Question: Is there a way to internationalize the tooltips of the little buttons of a primefaces 'layoutUnit'?
I use
'''
<p:layout fullPage="true">
<p:layoutUnit position="north" size="70" style="border: none" />
<p:layoutUnit position="south" size="50" collapsible="true">
<h:outputText value="South unit content." />
</p:layoutUnit>
<p:layoutUnit position="west" minSize="80" maxSize="250" size="220" header="#{messages.label_menu_header}" resizable="true" closable="false" collapsible="true" effect="drop">
</p:layoutUnit>
...
</p:layout>
'''
and the tooltips for the buttons which collapse,close or open the layout are always in english !

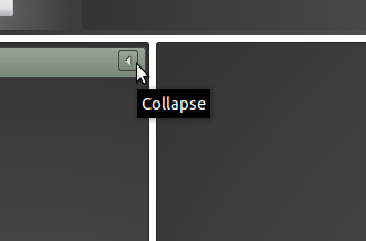
Answer: In 'p:layoutUnit' there are options:
'''
closeTitle=""
expandTitle=""
collapseTitle=""
resizeTitle=""
'''
where it is possible to use a resource bundle to diplay internationalized messages.